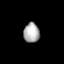
Tissue: lung
Cell type: Epithelial cells
Senescence score: 0.2071
Nuclear area (px): 307
Mean DAPI intensity: 172.958